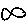
Label: fish